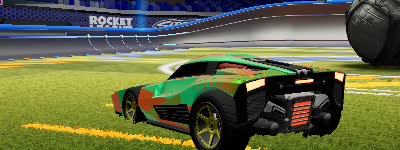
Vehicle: breakout